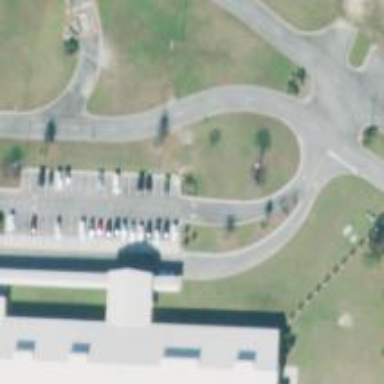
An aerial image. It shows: Parking space is available.